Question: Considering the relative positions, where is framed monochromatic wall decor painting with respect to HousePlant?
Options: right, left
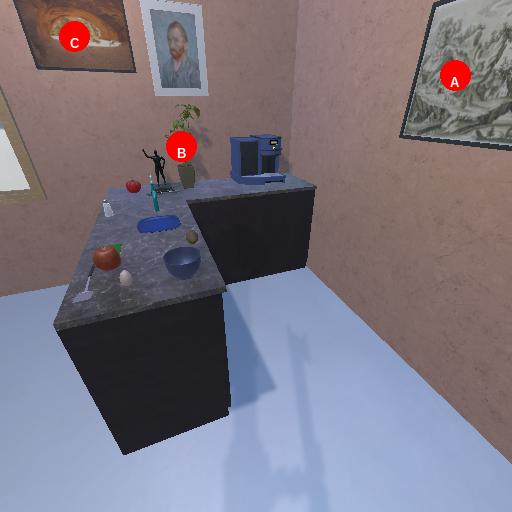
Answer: right